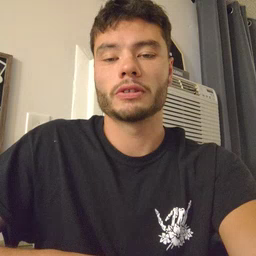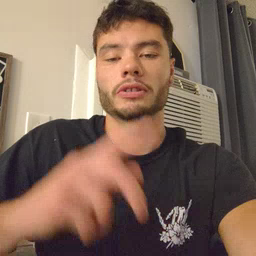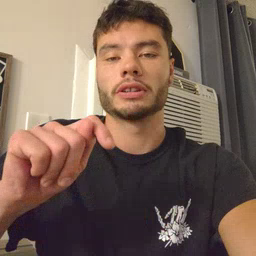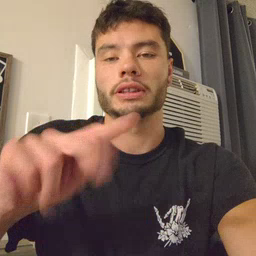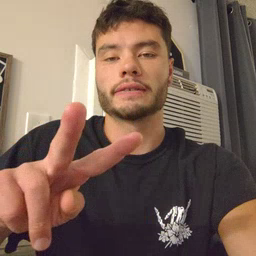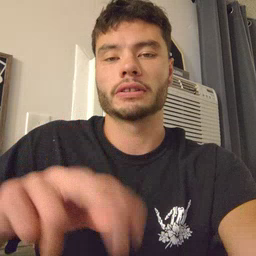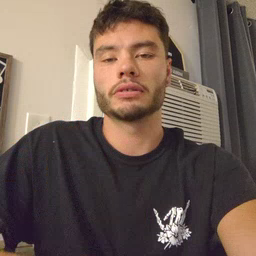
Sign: TV